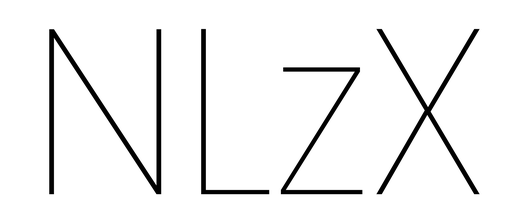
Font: Poppins-Thin